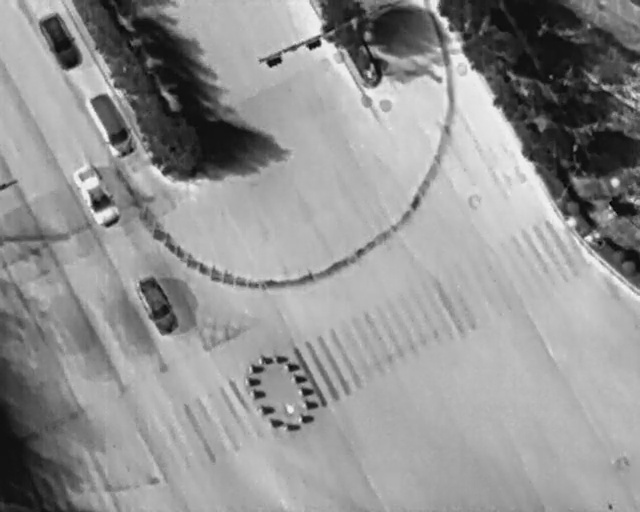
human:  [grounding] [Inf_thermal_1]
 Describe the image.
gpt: In the satellite image, there is  <ref>2 medium car </ref> <box>[[19, 56, 29, 62, 154], [9, 34, 20, 41, 152]]</box> located at left,  <ref>2 medium car </ref> <box>[[12, 21, 22, 27, 155], [4, 5, 14, 10, 149]]</box> located at top left.